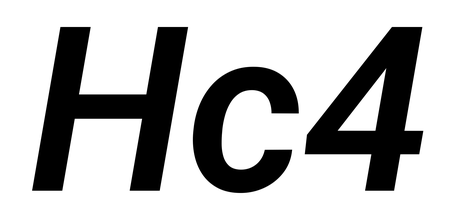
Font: Roboto-Italic_SemiBold_Italic